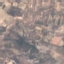
Land use / land cover: PermanentCrop